Question: I'm trying to do a table in HTML, and I have a problem. Don't know how to do what I'm going to explain:
Is there any possibility that I could convert a cell that is below/adjoined to another one that has long vertical text into a small square format without taking up the same long vertical text format from the cell right above it?
Here's the HTML document:
'''
<!doctype html>
<html>
<head>
<meta charset="UTF-8">
<title>Marge Cells</title>
<link rel="stylesheet" type="text/css" href="dudas.css">
</head>
<body>
<table border="1px">
<tr>
<td>
</td>
<td class="Rotate-90">
corto
</td>
<td class="Rotate-90">
text&nbsp;muuuuy&nbsp;largo
</td>
</tr>
<tr>
<td>
Cuentas
</td>
<td>
11.2EUR
</td>
<td>
1EUR
</td>
</tr>
</table>
</body>
</html>
'''
And here the CSS:
'''
@charset "UTF-8";
.Rotate-90
{
-webkit-transform: rotate(-90deg);
-moz-transform: rotate(-90deg);
-ms-transform: rotate(-90deg);
-o-transform: rotate(-90deg);
transform: rotate(-90deg);
-webkit-transform-origin: 50% 50%;
-moz-transform-origin: 50% 50%;
-ms-transform-origin: 50% 50%;
-o-transform-origin: 50% 50%;
transform-origin: 50% 50%;
position:relative;
height: 15px;
width: 30 px;
}
table {
border-collapse: collapse;
}
'''
Here's a picture of what I'm trying to achieve

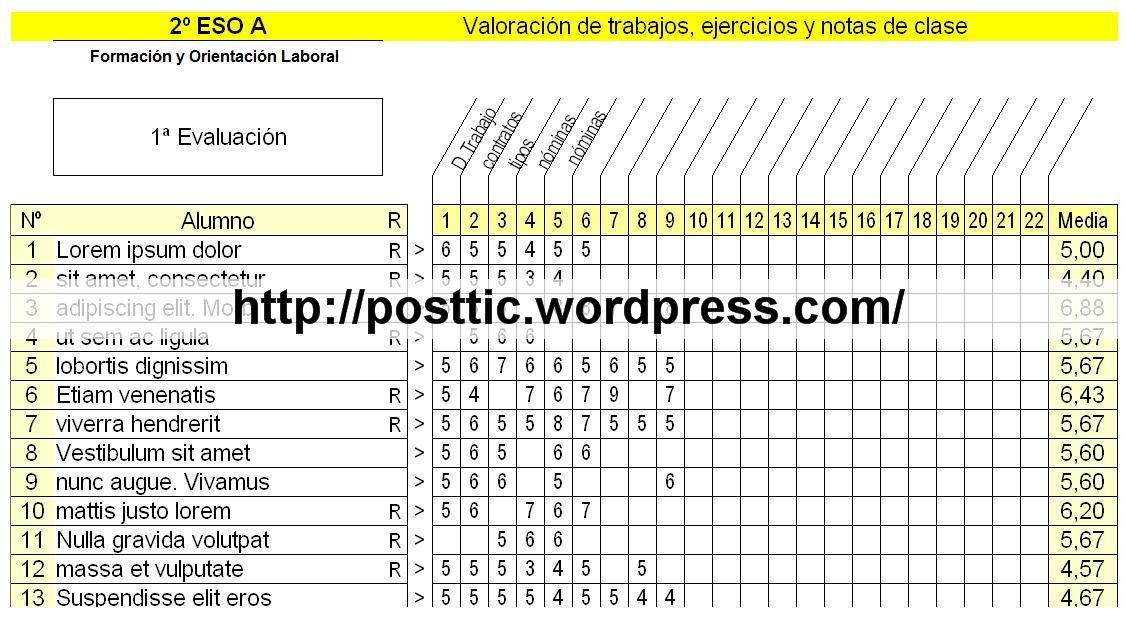
Answer: --- new ---
Now i understand you..
'''
.table-r {
border-collapse: collapse;
}
.table-r td {
width: 30px;
}
..table-r th {
padding: 5px 10px;
}
.table-r td {
text-align: center;
padding: 10px 5px;
border: 1px solid #ccc;
}
.table-r th.th-r {
height: 140px;
white-space: nowrap;
}
.table-r th.th-r > div {
transform: translate(25px, 51px) rotate(315deg);
width: 30px;
}
.table-r th.th-r > div > span {
border-bottom: 1px solid #ccc;
padding: 5px 10px;
}
.table-header-rotated th.row-header {
padding: 0 10px;
border-bottom: 1px solid #ccc;
}
'''
'''
<table class="table-r">
<thead>
<tr>
<th class="th-r">
<div><span>Header 1</span>
</div>
</th>
<th class="th-r">
<div><span>Header 2</span>
</div>
</th>
<th class="th-r">
<div><span>Header 3</span>
</div>
</th>
<th class="th-r">
<div><span>Header 4</span>
</div>
</th>
</tr>
</thead>
<tbody>
<tr>
<td>1</td>
<td>2</td>
<td>3</td>
<td>4</td>
</tr>
<tr>
<td>5</td>
<td>6</td>
<td>7</td>
<td>8</td>
</tr>
<tr>
<td>9</td>
<td>10</td>
<td>11</td>
<td>12</td>
</tr>
<tr>
<td>13</td>
<td>14</td>
<td>15</td>
<td>16</td>
</tr>
</tbody>
</table>
'''
--- old ---
Is this what you mean ?
'''
.Rotate-90 {
-webkit-transform: rotate(-90deg);
-moz-transform: rotate(-90deg);
-ms-transform: rotate(-90deg);
-o-transform: rotate(-90deg);
transform: rotate(-90deg);
-webkit-transform-origin: 50% 50%;
-moz-transform-origin: 50% 50%;
-ms-transform-origin: 50% 50%;
-o-transform-origin: 50% 50%;
transform-origin: 50% 50%;
position: relative;
height: 15px;
width: 30 px;
}
table {
border-collapse: collapse;
}
'''
'''
<table>
<tr>
<th rowspan="4" class="Rotate-90">text vertical</th>
<th>2</th>
<th>3</th>
<th>4</th>
</tr>
<tr>
<td>4</td>
<td>7</td>
<td>8</td>
</tr>
<tr>
<td>10</td>
<td>11</td>
<td>12</td>
</tr>
<tr>
<td>14</td>
<td>15</td>
<td>16</td>
</tr>
</table>
'''
You have rowspan and colspan.
colspan does this:
'''
+-------------------+
| 1 |
+-------------------+
| 3 | 4 | 7 | 8 |
+----+----+----+----+
| 9 | 10 | 11 | 12 |
+----+----+----+----+
| 13 | 14 | 15 | 16 |
+----+----+----+----+
'''
rowspan does this:
'''
+----+----+----+----+
| 1 | 2 | 3 | 4 |
+ +----+----+----+
| | 4 | 7 | 8 |
+ +----+----+----+
| | 10 | 11 | 12 |
+ +----+----+----+
| | 14 | 15 | 16 |
+----+----+----+----+
'''
Rowspan and Colspan combined:
'''
+---------+----+----+
| 1 | 3 | 4 |
+ +----+----+
| | 7 | 8 |
+---------+----+----+
| 9 | 10 | 11 | 12 |
+----+----+----+----+
| 13 | 14 | 15 | |
+----+----+----+----+
'''